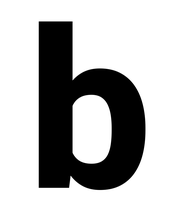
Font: Roboto_ExtraBold